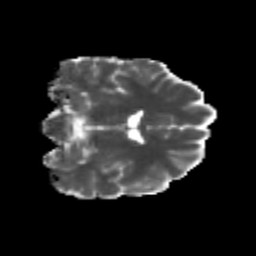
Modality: MD
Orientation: coronal
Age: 24
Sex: male
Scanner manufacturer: siemens
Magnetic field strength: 3 T
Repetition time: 3.5 s
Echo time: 0.113 s